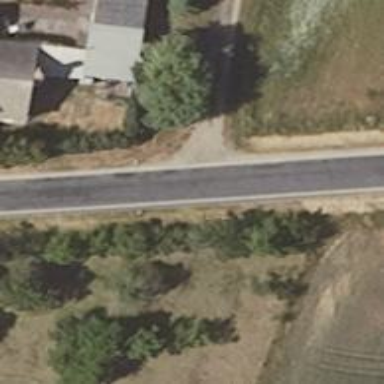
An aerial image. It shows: Secondary road with asphalt surface.